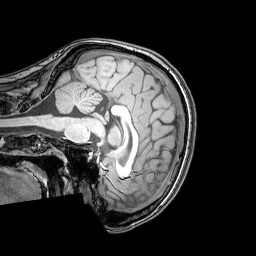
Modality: T1w
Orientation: sagittal
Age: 24
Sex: female
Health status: healthy
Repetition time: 0.081 s
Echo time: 0.037 s